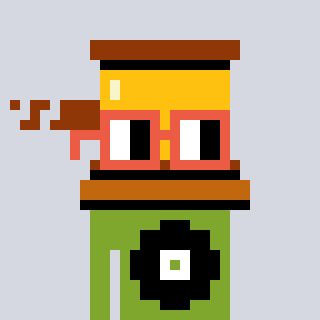
a pixel art character with square orange glasses, a gavel-shaped head and a slimegreen-colored body on a cool background